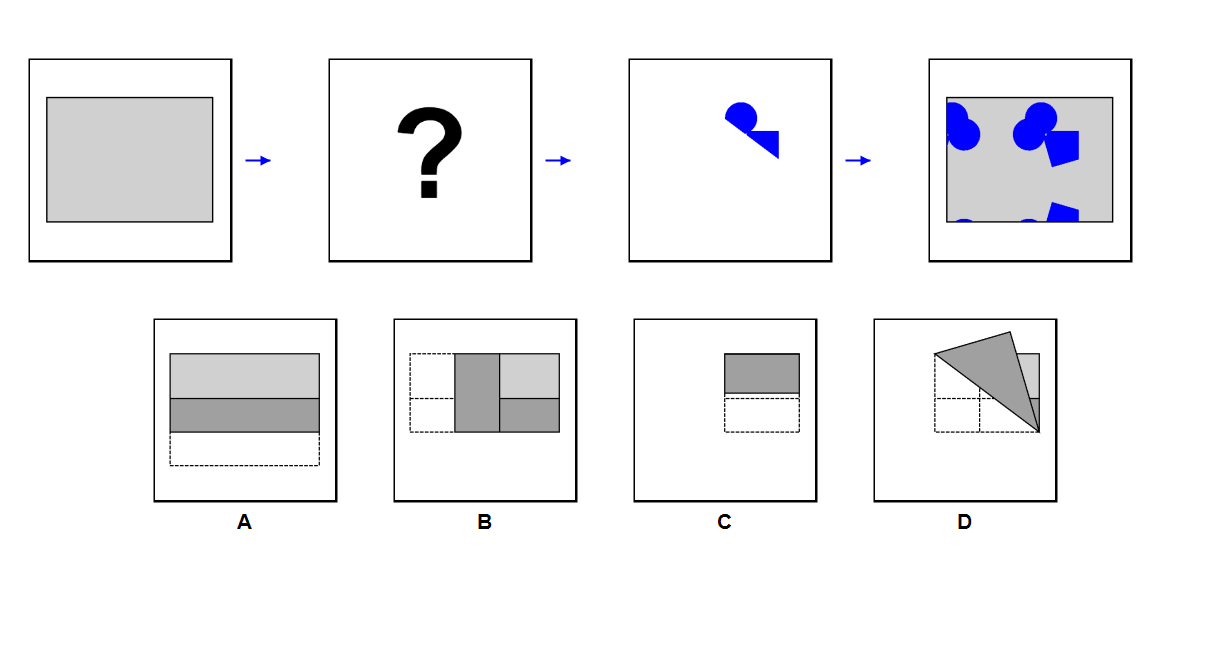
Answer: C